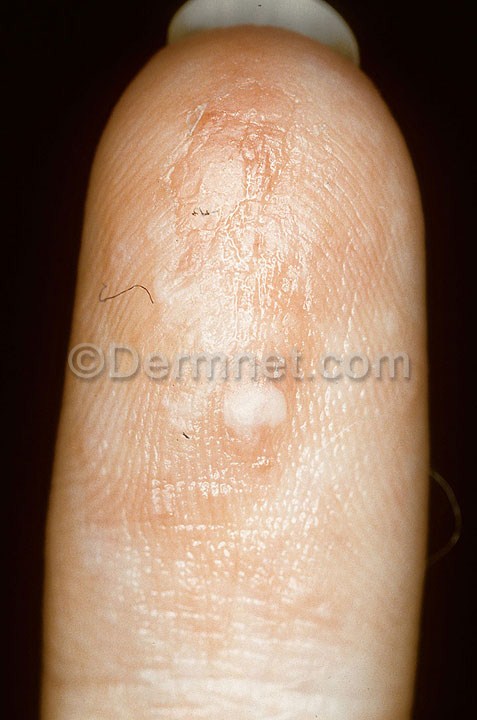
Disease: Eczema Photos